Question: This is a snake game. How many steps do you need to take from the current state to eat the food?
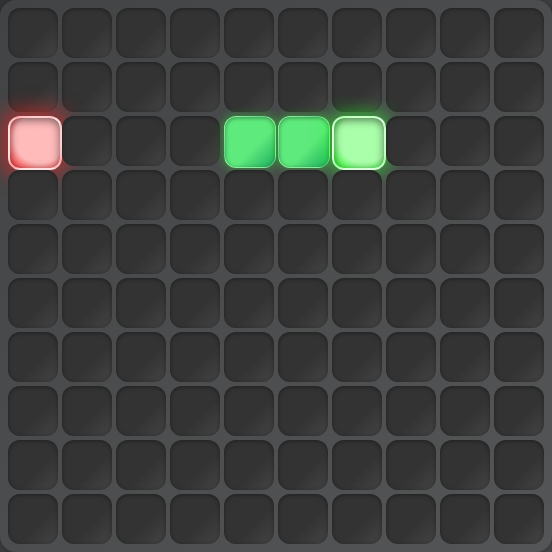
Answer: 8